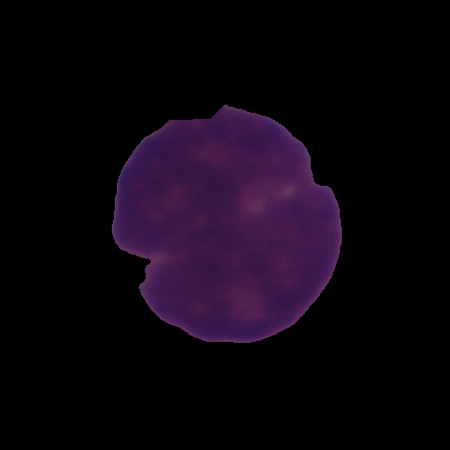
Label: cancer